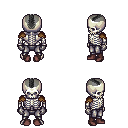
a pixel art fantasy rpg character, male body template, skeleton, leather shoulder armor, metal pants, gray short mohawk hairstyle, metal gloves, maroon shoes, four views (front, back, left, right), 2x2 character sprite sheet, small pixel art, hard edges, no anti-aliasing